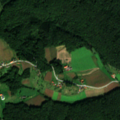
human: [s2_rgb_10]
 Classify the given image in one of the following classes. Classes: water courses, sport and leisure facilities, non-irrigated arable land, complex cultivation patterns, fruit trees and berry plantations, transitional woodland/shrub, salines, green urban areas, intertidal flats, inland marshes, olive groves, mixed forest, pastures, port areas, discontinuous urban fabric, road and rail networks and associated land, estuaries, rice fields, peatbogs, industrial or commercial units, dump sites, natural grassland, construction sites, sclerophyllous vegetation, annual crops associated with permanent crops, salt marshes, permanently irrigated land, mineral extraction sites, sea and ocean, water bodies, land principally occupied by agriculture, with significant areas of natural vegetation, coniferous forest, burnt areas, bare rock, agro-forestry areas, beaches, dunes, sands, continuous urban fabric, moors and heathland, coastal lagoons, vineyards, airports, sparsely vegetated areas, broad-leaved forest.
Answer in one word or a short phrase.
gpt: non-irrigated arable land, complex cultivation patterns, broad-leaved forest